Question: I created a new project using Android Studio and copied a jar file into my application's libs. Then added it as a library, which made the IDE recognize it. Later, I added it to the 'build.gradle' and it now compiles just fine. However, when I attempt to run the application on a device it crashes with 'NoClassDefFoundError'.
Attached and in order:
1. The project tree on Android Studio. Notice the test-jar-to-import.jar inside HelloSheepProject/HelloSheep/libs/.
2. The contents of the MainActivity.java. It is attempting to create a new MyFile. Nothing else.
3. The build.gradle inside HelloSheepProject/HelloSheep/. I added the line compile files('libs/test-jar-to-import.jar').
4. The contents of MyFile.java. It was created in Eclipse and exported as a jar file.
5. The error when I trying to run it on a device.
Any ideas on what I am missing? I have tried a './gradlew clean' in 'HelloSheepProject' but it didn't help.
---

---
'''
package top.furrylamb.example.hellosheep;
import android.os.Bundle;
import android.app.Activity;
import top.furrylamb.example.MyFile;
public class MainActivity extends Activity {
@Override
protected void onCreate(Bundle savedInstanceState) {
super.onCreate(savedInstanceState);
setContentView(R.layout.activity_main);
MyFile myFile = new MyFile("hi", "there");
}
}
'''
---
'''
buildscript {
repositories {
mavenCentral()
}
dependencies {
classpath 'com.android.tools.build:gradle:0.5.+'
}
}
apply plugin: 'android'
repositories {
mavenCentral()
}
dependencies {
compile 'com.android.support:support-v4:13.0.+'
//compile fileTree(dir: "libs", include: "*.jar")
compile files('libs/test-jar-to-import.jar')
}
android {
compileSdkVersion 17
buildToolsVersion "17.0.0"
defaultConfig {
minSdkVersion 14
targetSdkVersion 16
}
}
'''
---
'''
package top.furrylamb.example;
public class MyFile {
public final String left;
public final String right;
public MyFile(String left, String right) {
this.left = left;
this.right = right;
}
}
'''
---
'''
07-19 19:26:33.855 13656-13656/? E/AndroidRuntime: FATAL EXCEPTION: main
java.lang.NoClassDefFoundError: top.furrylamb.example.MyFile
at top.furrylamb.example.hellosheep.MainActivity.onCreate(MainActivity.java:15)
at android.app.Activity.performCreate(Activity.java:5206)
at android.app.Instrumentation.callActivityOnCreate(Instrumentation.java:1083)
at android.app.ActivityThread.performLaunchActivity(ActivityThread.java:2064)
at android.app.ActivityThread.handleLaunchActivity(ActivityThread.java:2125)
at android.app.ActivityThread.access$600(ActivityThread.java:140)
at android.app.ActivityThread$H.handleMessage(ActivityThread.java:1227)
at android.os.Handler.dispatchMessage(Handler.java:99)
at android.os.Looper.loop(Looper.java:137)
at android.app.ActivityThread.main(ActivityThread.java:4898)
at java.lang.reflect.Method.invokeNative(Native Method)
at java.lang.reflect.Method.invoke(Method.java:511)
at com.android.internal.os.ZygoteInit$MethodAndArgsCaller.run(ZygoteInit.java:1006)
at com.android.internal.os.ZygoteInit.main(ZygoteInit.java:773)
at dalvik.system.NativeStart.main(Native Method)
'''
---
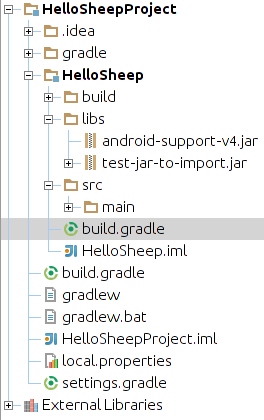
Answer: I found the solution to my problem. Since I've been lost on this for hours I'll keep the thread instead of deleting it.
The jar I was importing had been compiled/exported with Java 7 in mind. Once I enabled compliance with Java 6 it worked fine.
To sum it up, when adding an external jar file in Android Studio:
1. Copy jar to root/project/libs folder;
2. Right-click and add as library;
3. Add the jar to root/project/build.gradle (something like compile files('libs/test-jar-to-import.jar'));
4. Make sure the imported jar complies with Java 6 (7 will not do, for now).